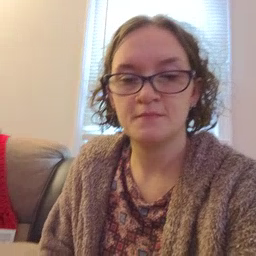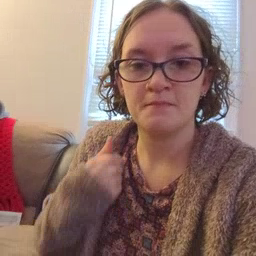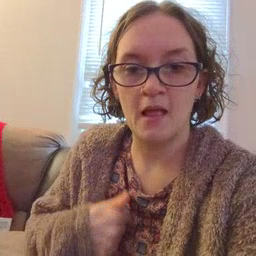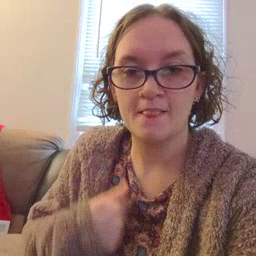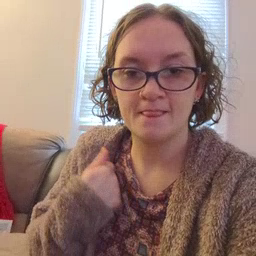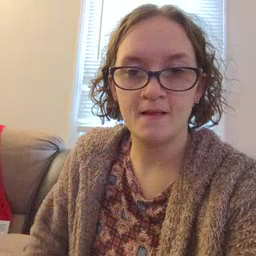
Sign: bath